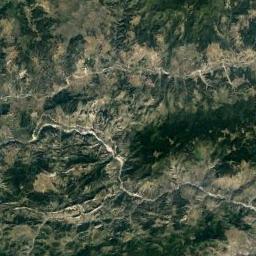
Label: mountain